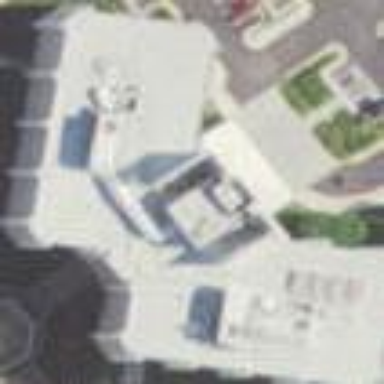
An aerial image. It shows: Office building.